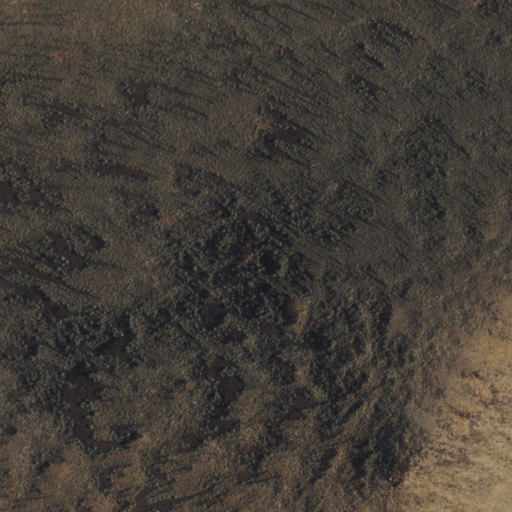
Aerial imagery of mountain in Nevada named Cleaver Peak containing only shrub